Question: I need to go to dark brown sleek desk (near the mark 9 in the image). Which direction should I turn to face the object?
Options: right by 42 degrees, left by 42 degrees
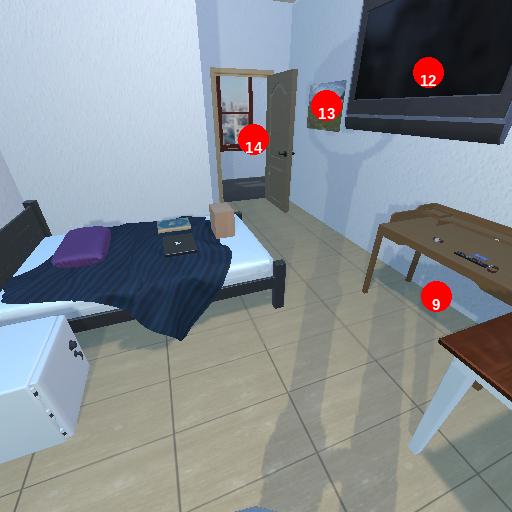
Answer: right by 42 degrees